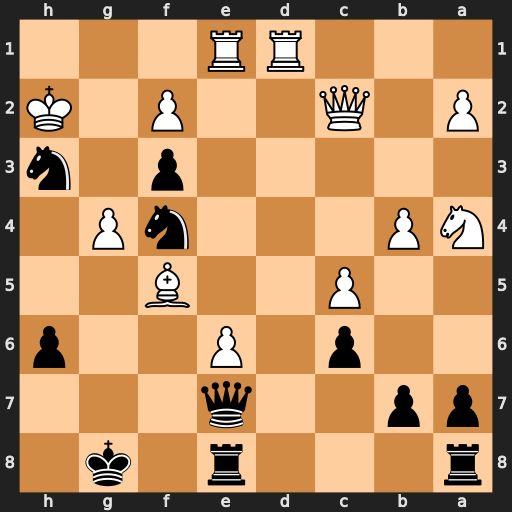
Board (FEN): r3r1k1/pp2q3/2p1P2p/2P2B2/NP3nP1/5p1n/P1Q2P1K/3RR3
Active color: b
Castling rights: -
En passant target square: -
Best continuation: Qh4 Bh7+ Kh8 Qc3+ Kxh7 Rd7+ Re7 Rxe7+ Qxe7